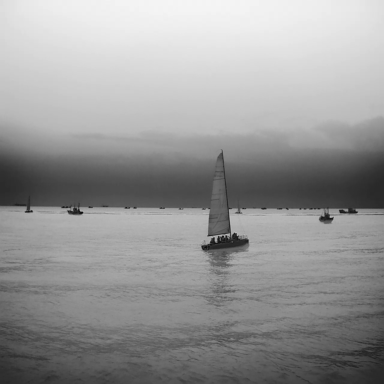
There are 23 objects shown in the infrared image, including three sailboats, and 20 bulk_carriers.